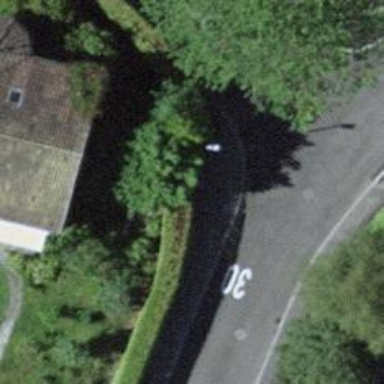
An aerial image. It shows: Kerb barrier.